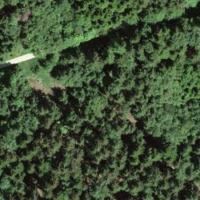
EUNIS habitat code: 44
Species observed at this site:
Blera fallax
Issoria lathonia
Petasites albus